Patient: sex M, age 64
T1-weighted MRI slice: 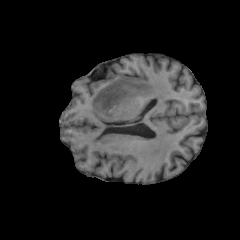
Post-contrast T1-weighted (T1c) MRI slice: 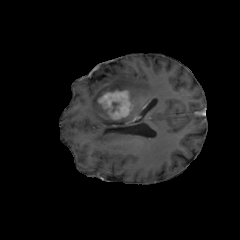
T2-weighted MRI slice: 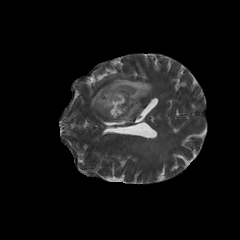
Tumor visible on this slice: yes
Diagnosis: Glioblastoma, IDH-wildtype
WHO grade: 4